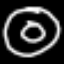
Label: donut